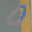
Label: 0